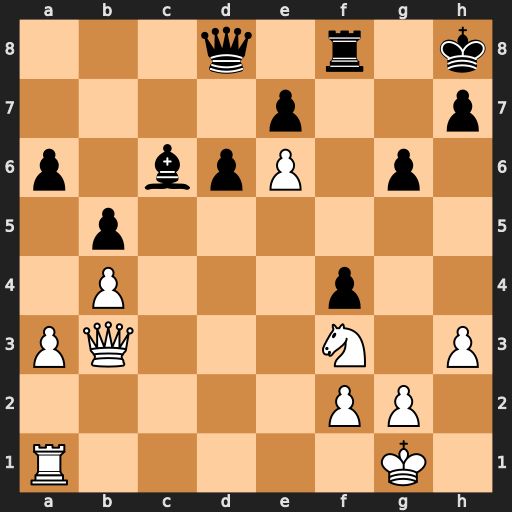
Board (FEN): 3q1r1k/4p2p/p1bpP1p1/1p6/1P3p2/PQ3N1P/5PP1/R5K1
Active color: w
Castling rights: -
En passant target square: -
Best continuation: Qc3+ Kg8 Qxc6